Question: I have been trying to use the 'gdal_grid' in R and while running the example data set I recieve a raster which has only zero values. I have tried experimenting with this with my own data, and have searched the forums with no luck. Can others get the example to work?
I have tried to explicitly call my path to my GDAL library, and have updated the version of GDAL. I am running R studio with version 3.3.1.
'''
library(raster)
library(rgeos)
library(gdalUtils)
# We'll pre-check to make sure there is a valid GDAL install
# and that raster and rgdal are also installed.
# Note this isn't strictly neccessary, as executing the function will
# force a search for a valid GDAL install.
gdal_setInstallation()
valid_install <- !is.null(getOption("gdalUtils_gdalPath"))
if(require(raster) && valid_install)
{
# Create a properly formatted CSV:
temporary_dir <- tempdir()
tempfname_base <- file.path(temporary_dir,"dem")
tempfname_csv <- paste(tempfname_base,".csv",sep="")
pts <- data.frame(
Easting=c(86943.4,87124.3,86962.4,87077.6),
Northing=c(891957,892075,892321,891995),
Elevation=c(139.13,135.01,182.04,135.01)
)
write.csv(pts,file=tempfname_csv,row.names=FALSE)
# Now make a matching VRT file
tempfname_vrt <- paste(tempfname_base,".vrt",sep="")
vrt_header <- c(
'<OGRVRTDataSource>',
'\t<OGRVRTLayer name="dem">',
'\t<SrcDataSource>dem.csv</SrcDataSource>',
'\t<GeometryType>wkbPoint</GeometryType>',
'\t<GeometryField encoding="PointFromColumns" x="Easting" y="Northing" z="Elevation"/>',
'\t</OGRVRTLayer>',
'\t</OGRVRTDataSource>'
)
vrt_filecon <- file(tempfname_vrt,"w")
writeLines(vrt_header,con=vrt_filecon)
close(vrt_filecon)
tempfname_tif <- paste(tempfname_base,".tiff",sep="")
# Now run gdal_grid:
setMinMax(gdal_grid(src_datasource=tempfname_vrt,
dst_filename=tempfname_tif,a="invdist:power=2.0:smoothing=1.0",
txe=c(85000,89000),tye=c(894000,890000),outsize=c(400,400),
of="GTiff",ot="Float64",l="dem",output_Raster=TRUE))
}
r<-raster(tempfname_tif)
r
#class : RasterLayer
#dimensions : 400, 400, 160000 (nrow, ncol, ncell)
#resolution : 10, 10 (x, y)
#extent : 85000, 89000, 890000, 894000 (xmin, xmax, ymin, ymax)
#coord. ref. : NA
#data source : C:\Users\m.modeler\AppData\Local\Temp\RtmpW6HvOc\dem.tiff
#names : dem
#min values : 0
#max values : 0
plot(r)
'''
Raster results plot with zero values:

Thanks much,
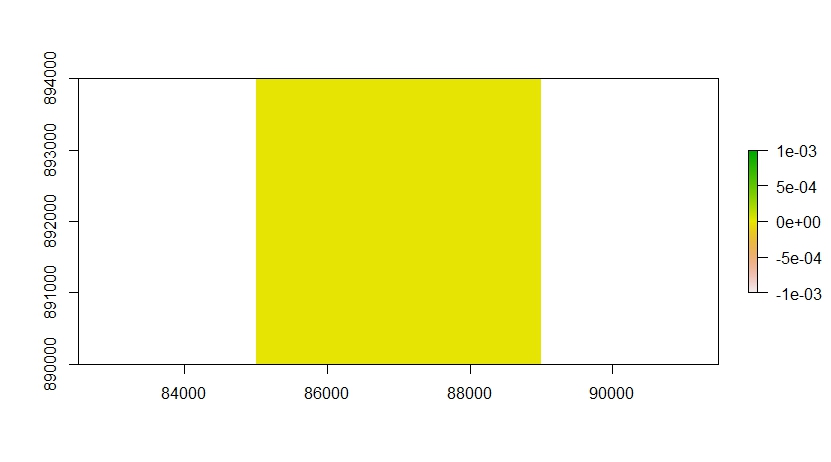
Answer: I have got the code to run by changing the path from the temp directory to a folder on my hard drive. Example below.
'''
# change to a path on your computer
setwd("C:\Users\m.modeler\Documents\R\gdal_Examples")
#######################################################
#create XYZ csv
pts <- data.frame(
Easting=c(86943.4,87124.3,86962.4,87077.6),
Northing=c(891957,892075,892321,891995),
Elevation=c(139.13,135.01,182.04,135.01))
write.csv(pts,file="dem.csv",row.names=FALSE)
#######################################################
#create VRT
fn_vrt<-"dem.vrt"
# Now make a matching VRT file
vrt_header <- c(
'<OGRVRTDataSource>',
' <OGRVRTLayer name="dem">',
' <SrcDataSource>dem.csv</SrcDataSource>',
' <GeometryType>wkbPoint</GeometryType>',
' <GeometryField encoding="PointFromColumns" x="Easting" y="Northing" z="Elevation"/>',
' </OGRVRTLayer>',
' </OGRVRTDataSource>')
vrt_filecon <- file(fn_vrt,"w")
writeLines(vrt_header,con=vrt_filecon)
close(vrt_filecon)
#######################################################
#create interpolated DEM
fn_tif <- "dem.tif"
# Now run gdal_grid:
r.dem <- setMinMax(gdal_grid(src_datasource=fn_vrt,
dst_filename=fn_tif,a="invdist:power=2.0:smoothing=1.0",
txe=c(85000,89000),tye=c(894000,890000),outsize=c(400,400),
of="GTiff",ot="Float64",l="dem",output_Raster=TRUE,verbose=TRUE))
plot(r.dem)
'''